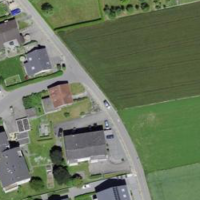
EUNIS habitat code: 55
Species observed at this site:
Cyperus esculentus